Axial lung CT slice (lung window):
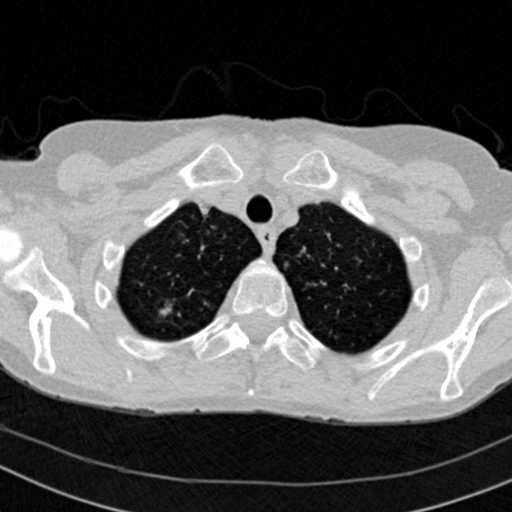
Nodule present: yes
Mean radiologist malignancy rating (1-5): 3.75